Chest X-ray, AP view. Patient: 43 years old, sex F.
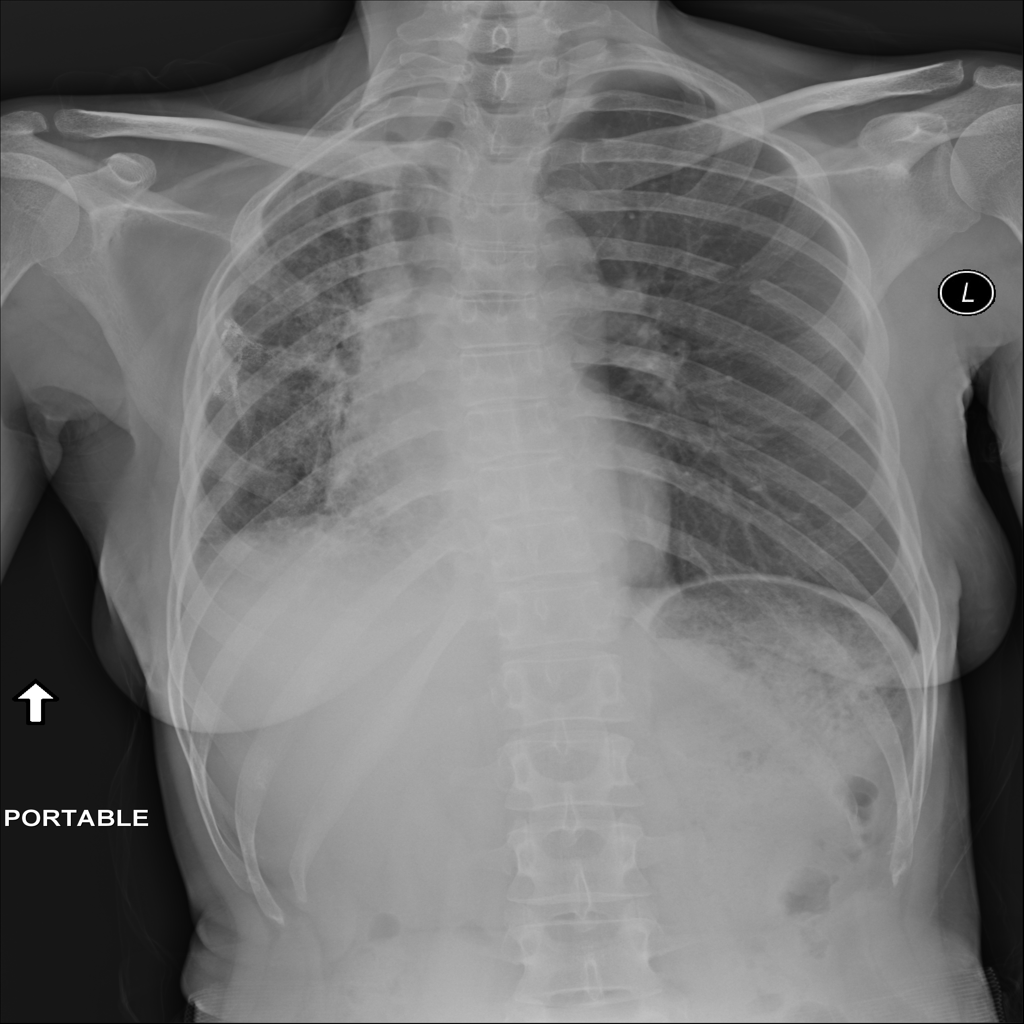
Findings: No Finding